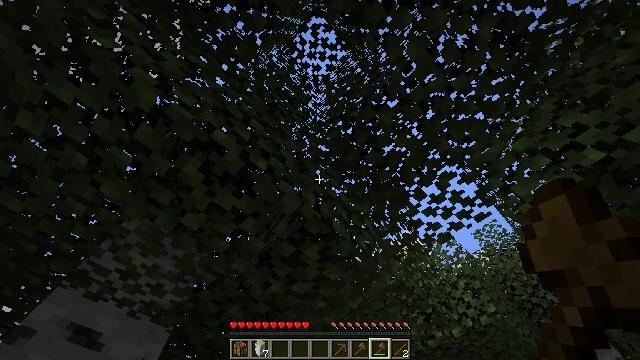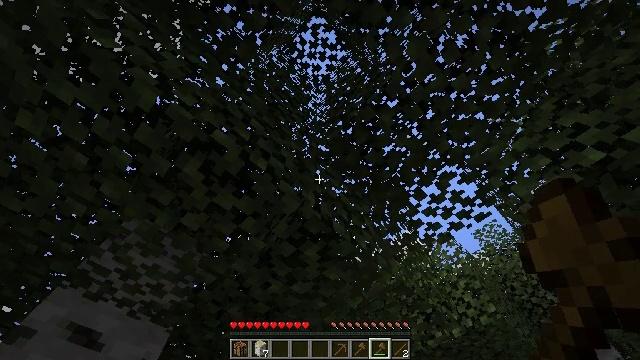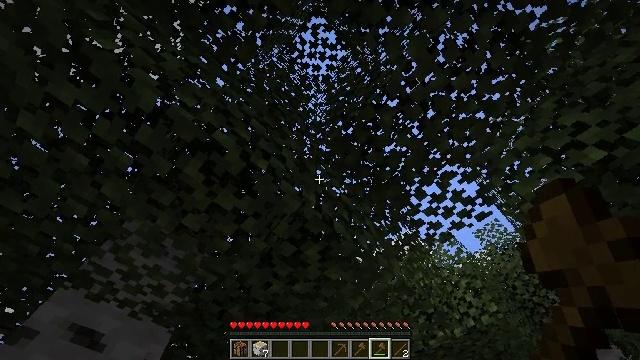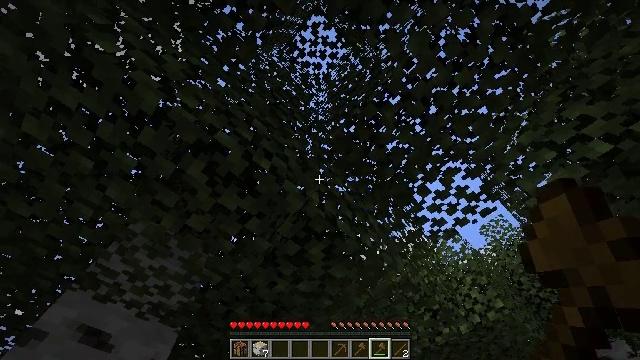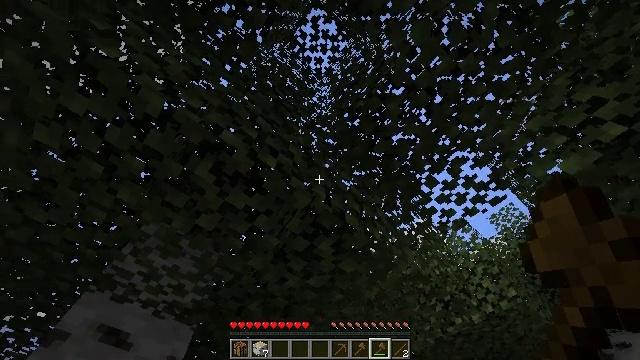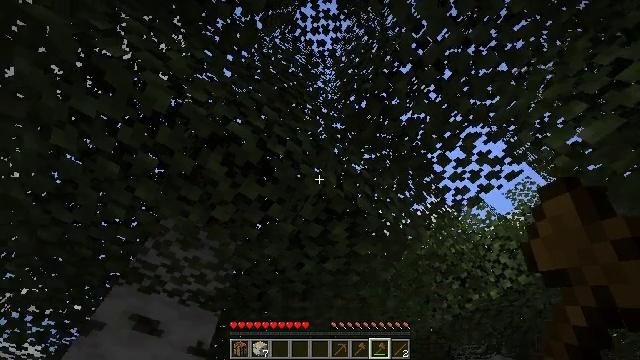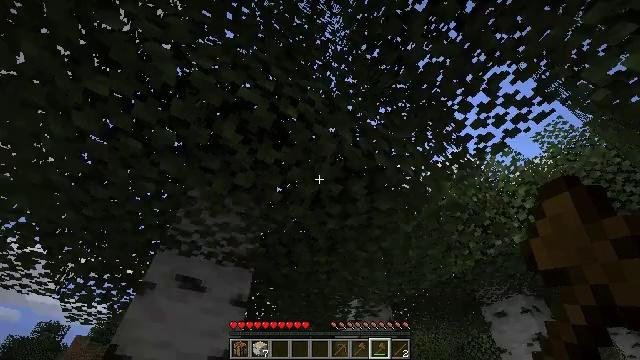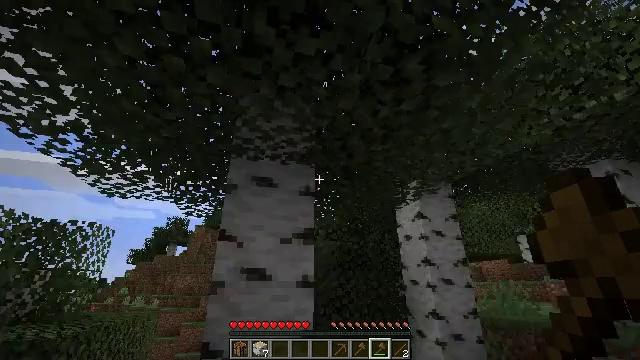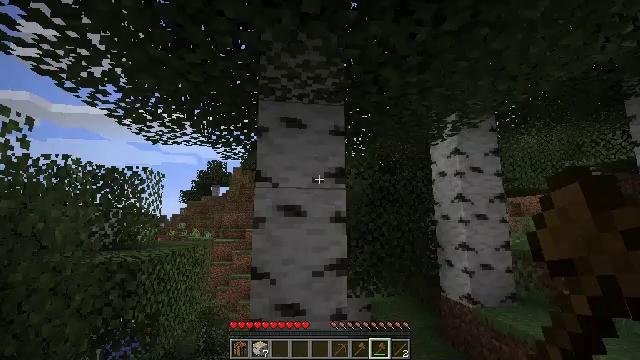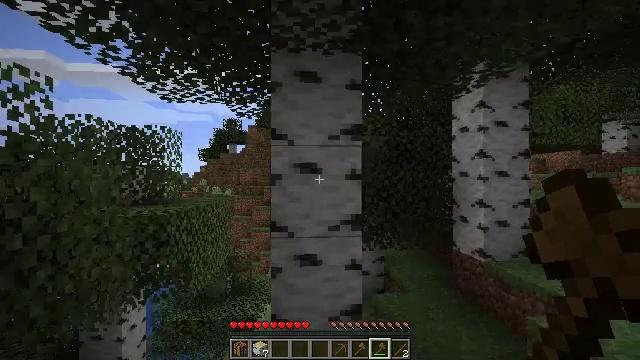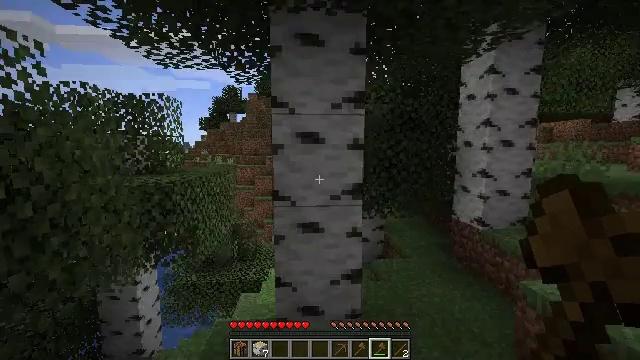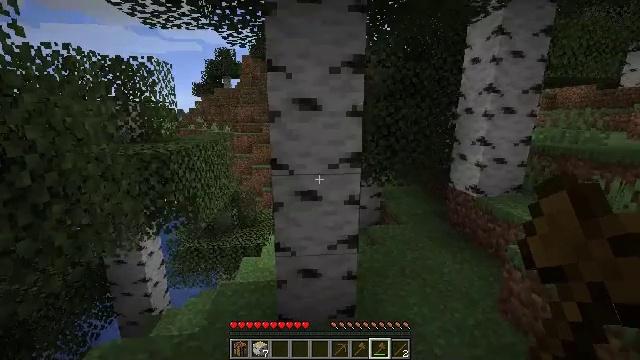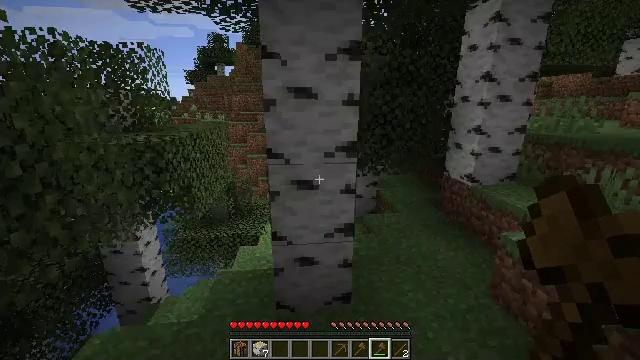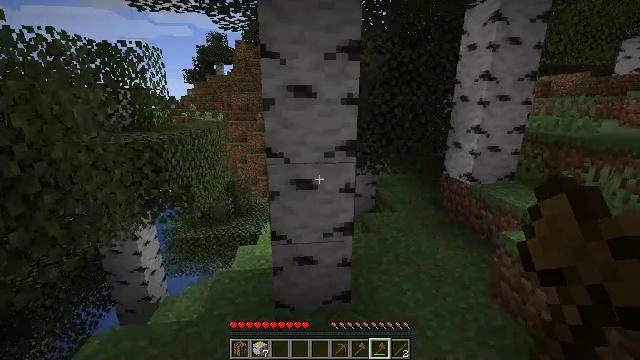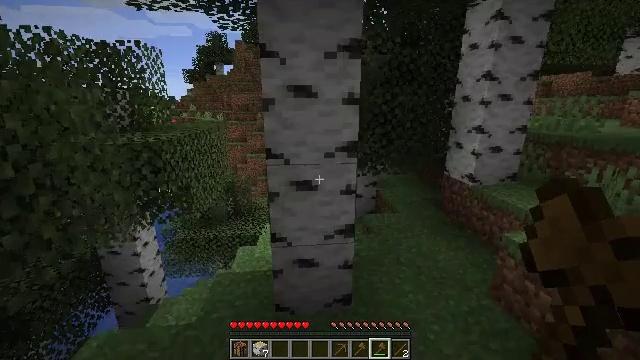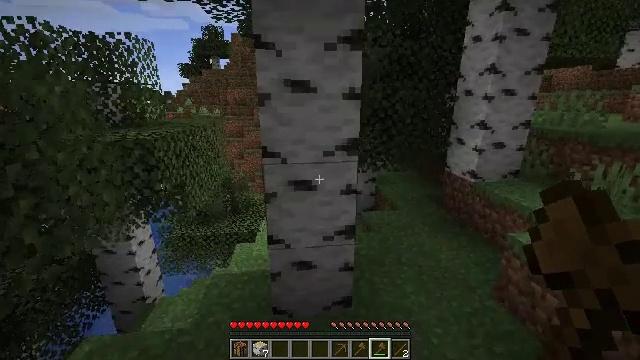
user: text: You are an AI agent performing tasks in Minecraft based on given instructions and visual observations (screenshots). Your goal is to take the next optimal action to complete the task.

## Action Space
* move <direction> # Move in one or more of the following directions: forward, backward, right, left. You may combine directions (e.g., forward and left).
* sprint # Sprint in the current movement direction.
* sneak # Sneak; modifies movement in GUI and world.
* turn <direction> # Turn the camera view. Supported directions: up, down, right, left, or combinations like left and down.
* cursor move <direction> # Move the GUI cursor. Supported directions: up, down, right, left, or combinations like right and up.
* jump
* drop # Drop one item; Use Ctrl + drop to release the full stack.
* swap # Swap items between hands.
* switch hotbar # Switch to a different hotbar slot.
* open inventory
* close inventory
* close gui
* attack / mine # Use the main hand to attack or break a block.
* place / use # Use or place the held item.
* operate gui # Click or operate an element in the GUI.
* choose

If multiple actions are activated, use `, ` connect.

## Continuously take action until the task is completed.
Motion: motion action
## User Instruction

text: Break the birch log in the forest.
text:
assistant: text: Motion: no_op
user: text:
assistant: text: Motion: no_op
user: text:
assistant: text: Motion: turn left
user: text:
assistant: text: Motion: turn left and down
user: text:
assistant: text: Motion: turn left and down
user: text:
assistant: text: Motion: turn left and down
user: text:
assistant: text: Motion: turn left and down
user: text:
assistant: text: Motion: turn left and down
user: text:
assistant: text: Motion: turn left and down
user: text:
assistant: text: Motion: turn down
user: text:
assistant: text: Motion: turn down
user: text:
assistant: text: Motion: turn down
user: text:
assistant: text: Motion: no_op
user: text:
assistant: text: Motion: move forward
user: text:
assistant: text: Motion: move forward, turn down
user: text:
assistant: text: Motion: move forward, turn right and down
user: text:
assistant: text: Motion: move forward, turn down
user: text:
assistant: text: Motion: move forward, turn down
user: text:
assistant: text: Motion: move forward, turn down
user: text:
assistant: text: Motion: move forward, turn down
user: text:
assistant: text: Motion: move forward, turn down
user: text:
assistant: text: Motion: turn down
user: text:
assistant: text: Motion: turn down
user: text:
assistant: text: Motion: no_op
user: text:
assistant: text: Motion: move forward
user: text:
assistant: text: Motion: move forward
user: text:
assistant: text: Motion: move forward
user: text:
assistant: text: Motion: move forward, turn left and down
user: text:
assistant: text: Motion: turn left and down, attack / mine
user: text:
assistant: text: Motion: attack / mine